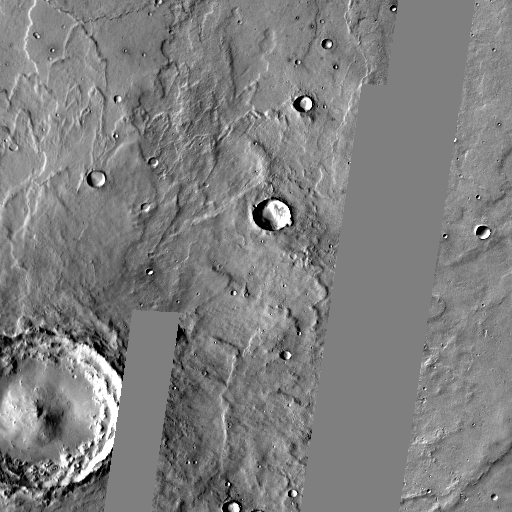
Crater classes present: Background, Other, Layered, Secondary